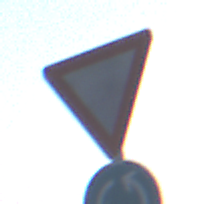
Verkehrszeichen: VorfahrtGewaehren
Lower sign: Kreisverkehr
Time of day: Dawn
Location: Outdoor (Urban)
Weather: Clear
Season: NotSpecified
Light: Natural